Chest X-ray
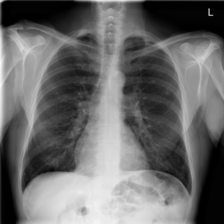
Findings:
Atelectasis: negative
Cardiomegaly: negative
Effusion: negative
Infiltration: negative
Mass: negative
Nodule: positive
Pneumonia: negative
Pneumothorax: negative
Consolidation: negative
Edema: negative
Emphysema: negative
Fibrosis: negative
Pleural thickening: negative
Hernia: negative